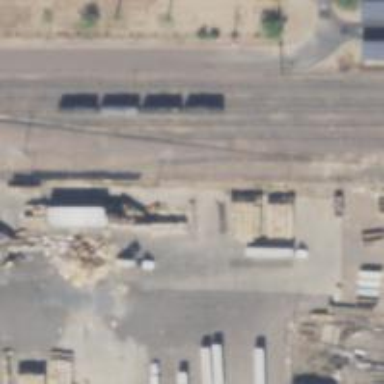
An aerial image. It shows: Railway yard.